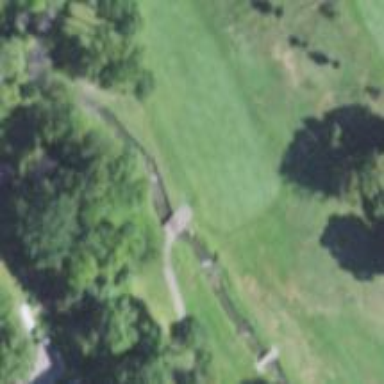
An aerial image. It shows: Service road designated as golf cart path.